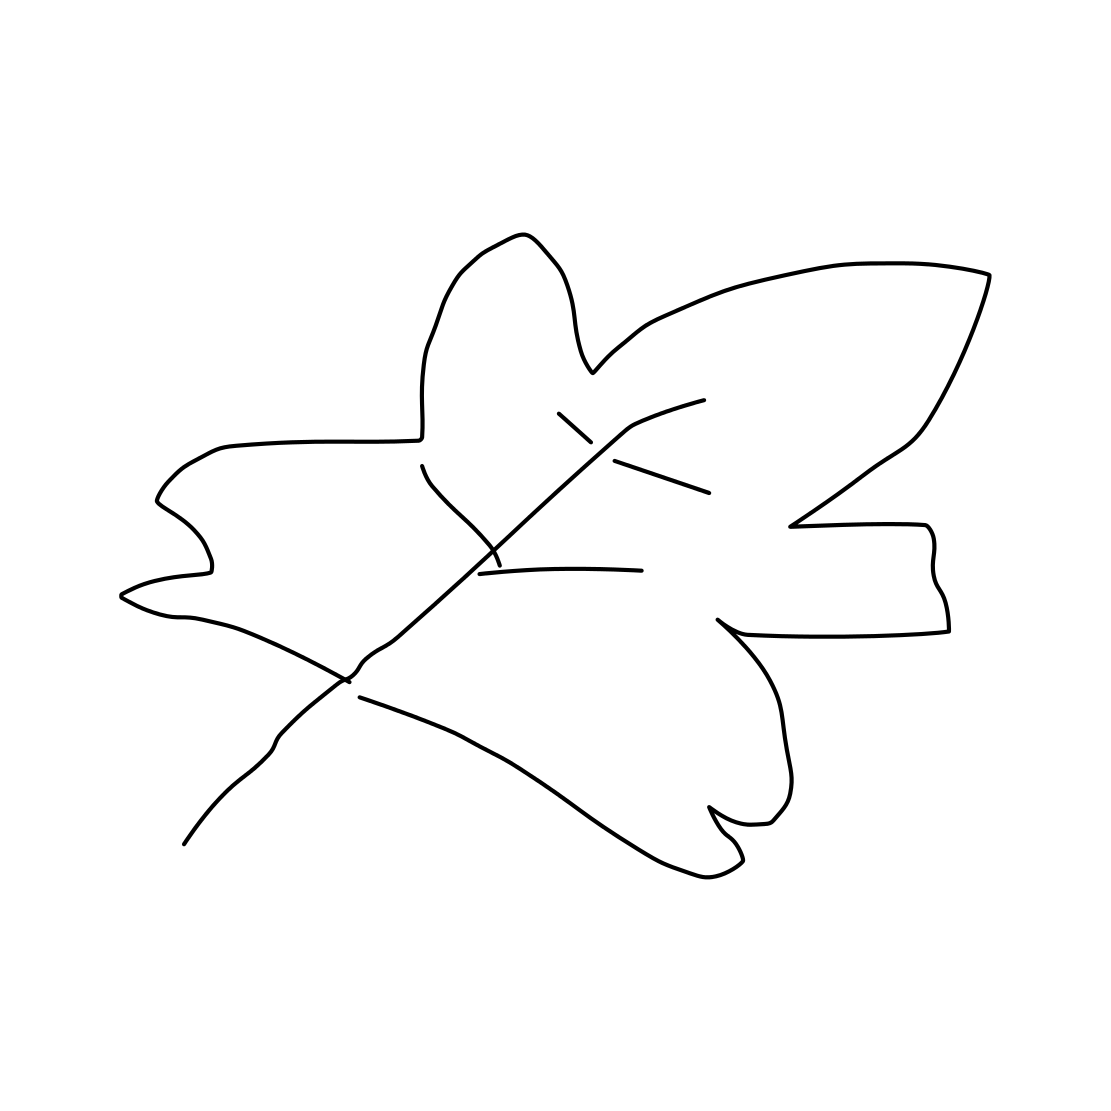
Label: leaf